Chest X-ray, PA view. Patient: 23 years old, sex F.
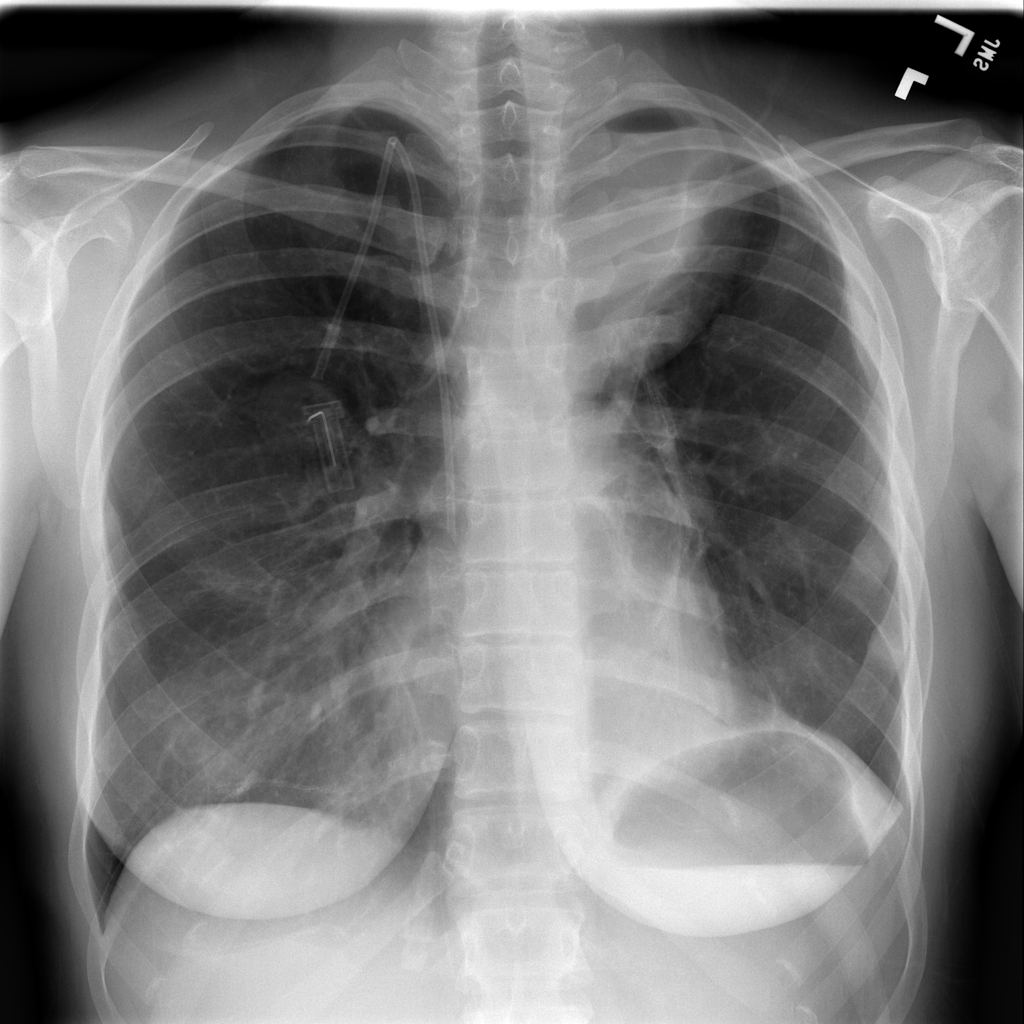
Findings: No Finding